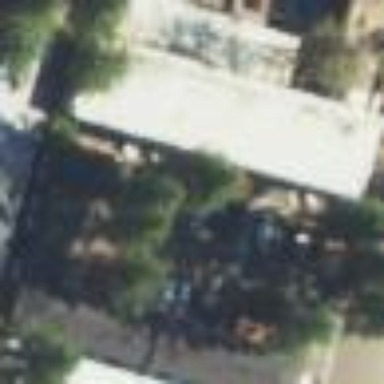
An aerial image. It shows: Hotel building.